Question: I hope to display the badge info on the row UITableView like the picture shown below

I try to use codes below:
'''
UILabel *labelCell1 =[ [UILabel alloc]init];
labelCell1.frame = CGRectMake(160.9f,10.0f,60.0f,30.0f) ;
[labelCell1 setBackgroundColor:[UIColor
colorWithPatternImage:[[UIImage imageNamed:@"block.png"]
stretchableImageWithLeftCapWidth:0.0 topCapHeight:0.0]]];
'''
but I can not get result of round block shown in the picture above.
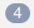
Answer: Throw out your code, don't reinvent the wheel. This has been done by several people who have made it open source. <URL> is another.